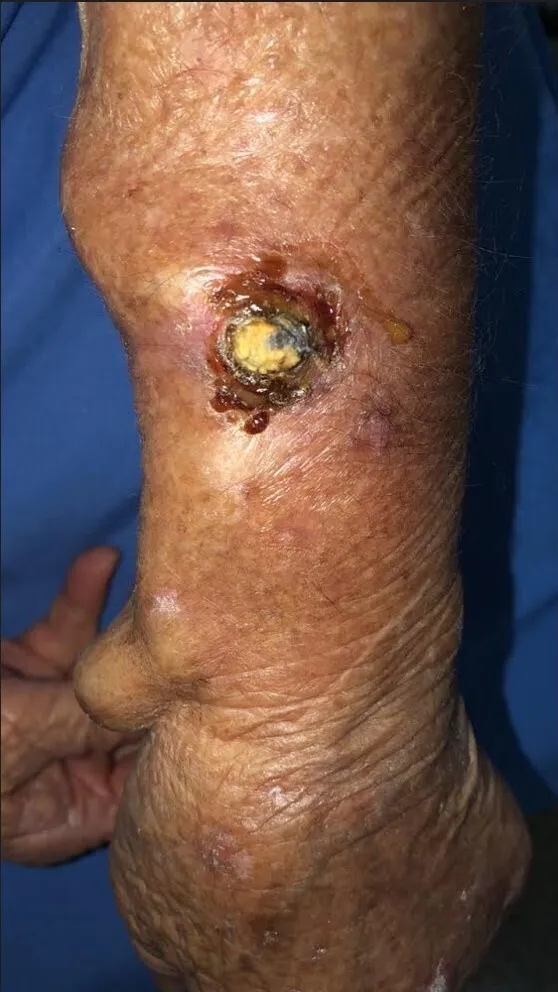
Lesion with an infiltrating base and crusted surface measuring 2 x 2 cm on the left forearm, located on the puncture site used for cannulation of the dilated cephalic vein.
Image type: medical_photograph (other_medical_photograph)